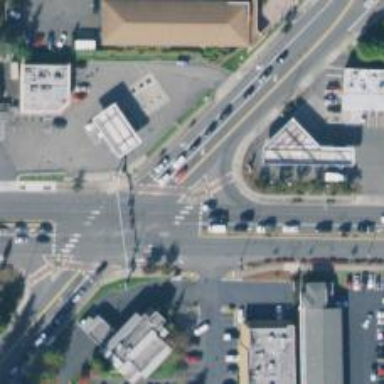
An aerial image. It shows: Footway made of asphalt leading to traffic island.